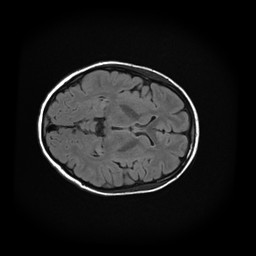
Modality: FLAIR
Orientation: axial
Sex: female
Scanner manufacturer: ge
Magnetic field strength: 3 T
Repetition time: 9 s
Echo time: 0.1216 s